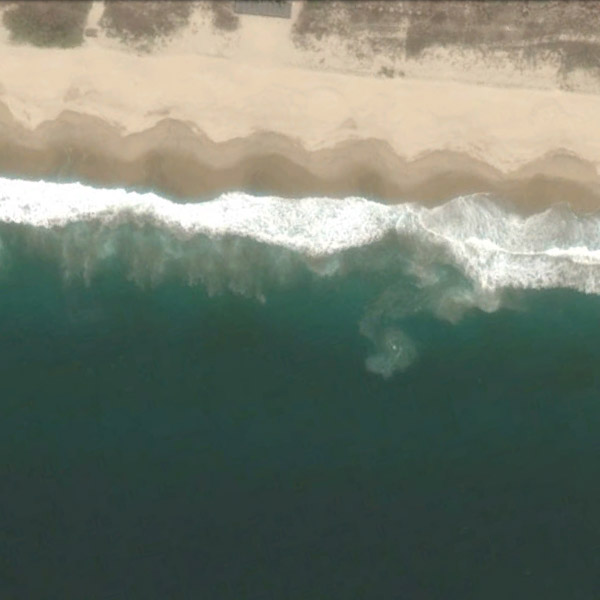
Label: Beach